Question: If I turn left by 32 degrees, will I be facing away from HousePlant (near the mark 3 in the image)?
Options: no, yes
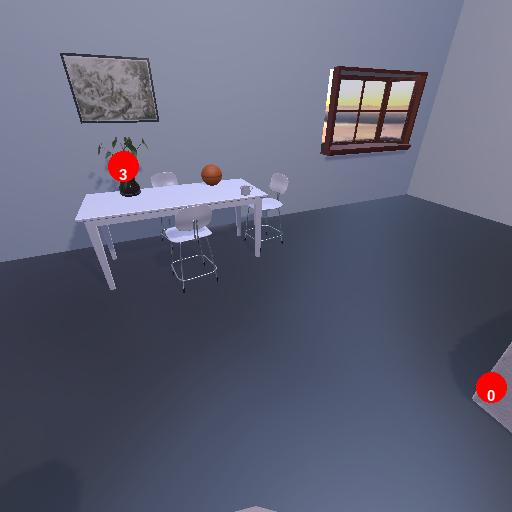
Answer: no